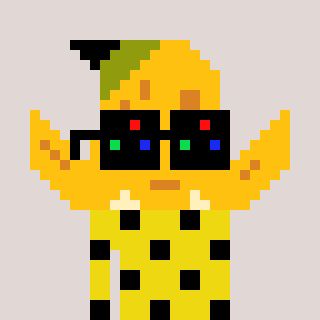
a pixel art character with square black sunglasses, a banana-shaped head and a yellow-colored body on a warm background